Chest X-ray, PA view. Patient: 58 years old, sex F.
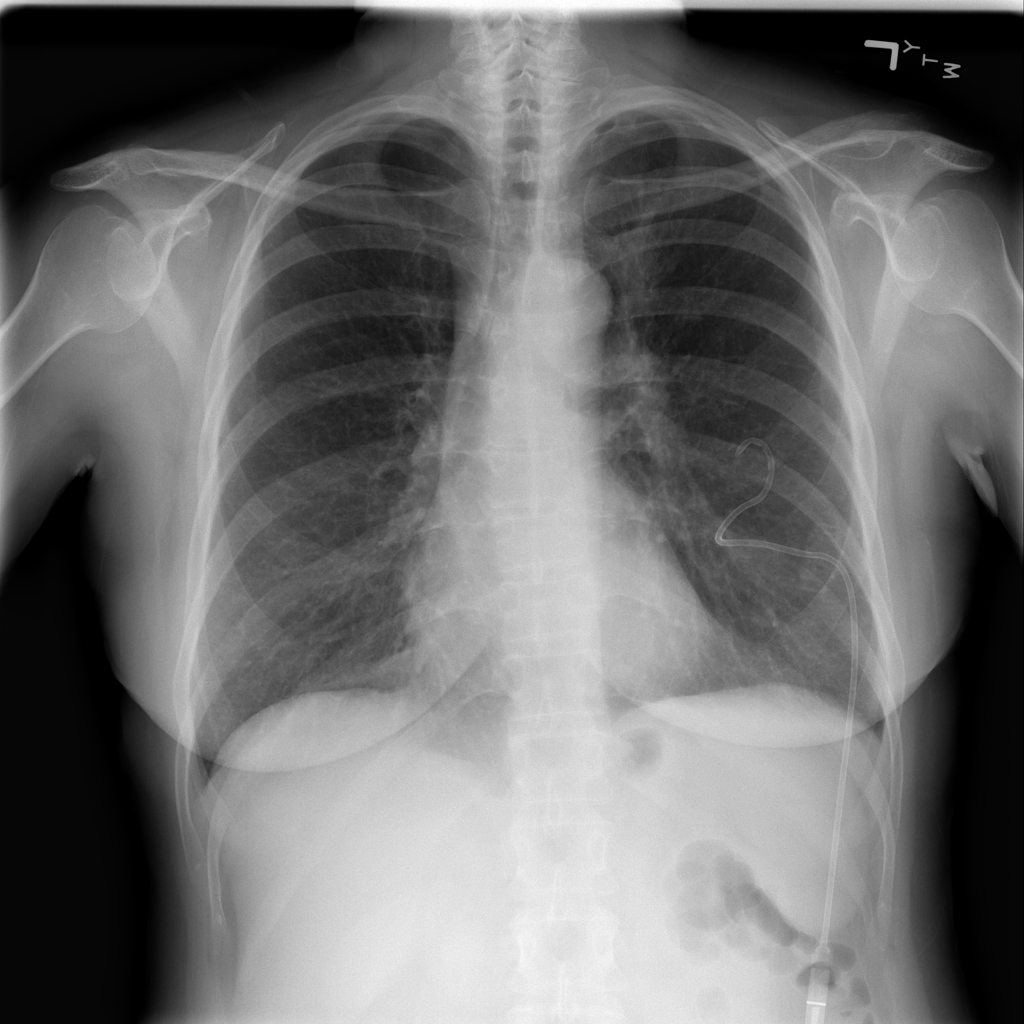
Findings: Mass, Nodule, Pleural_Thickening